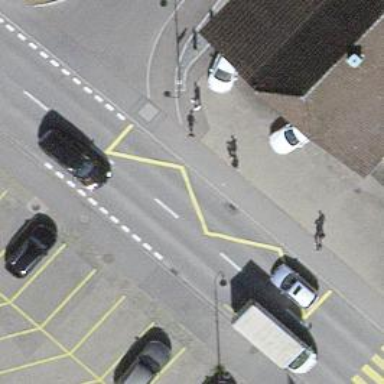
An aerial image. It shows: Public transport stop position.